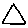
Label: triangle